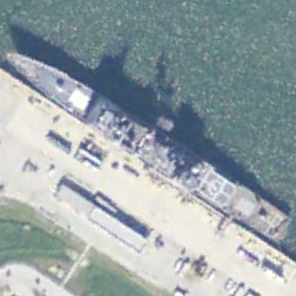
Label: cruiser